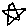
Label: star